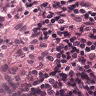
Metastatic tissue present: no